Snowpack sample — Loveland Pass, Silver Plume, Colorado, USA (12/14/25, 10:50 AM MST)
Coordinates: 39.664, -105.882
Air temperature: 36 °F
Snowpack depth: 67 cm
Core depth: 20 cm
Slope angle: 6°, slope face: 326°
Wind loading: low
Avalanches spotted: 0
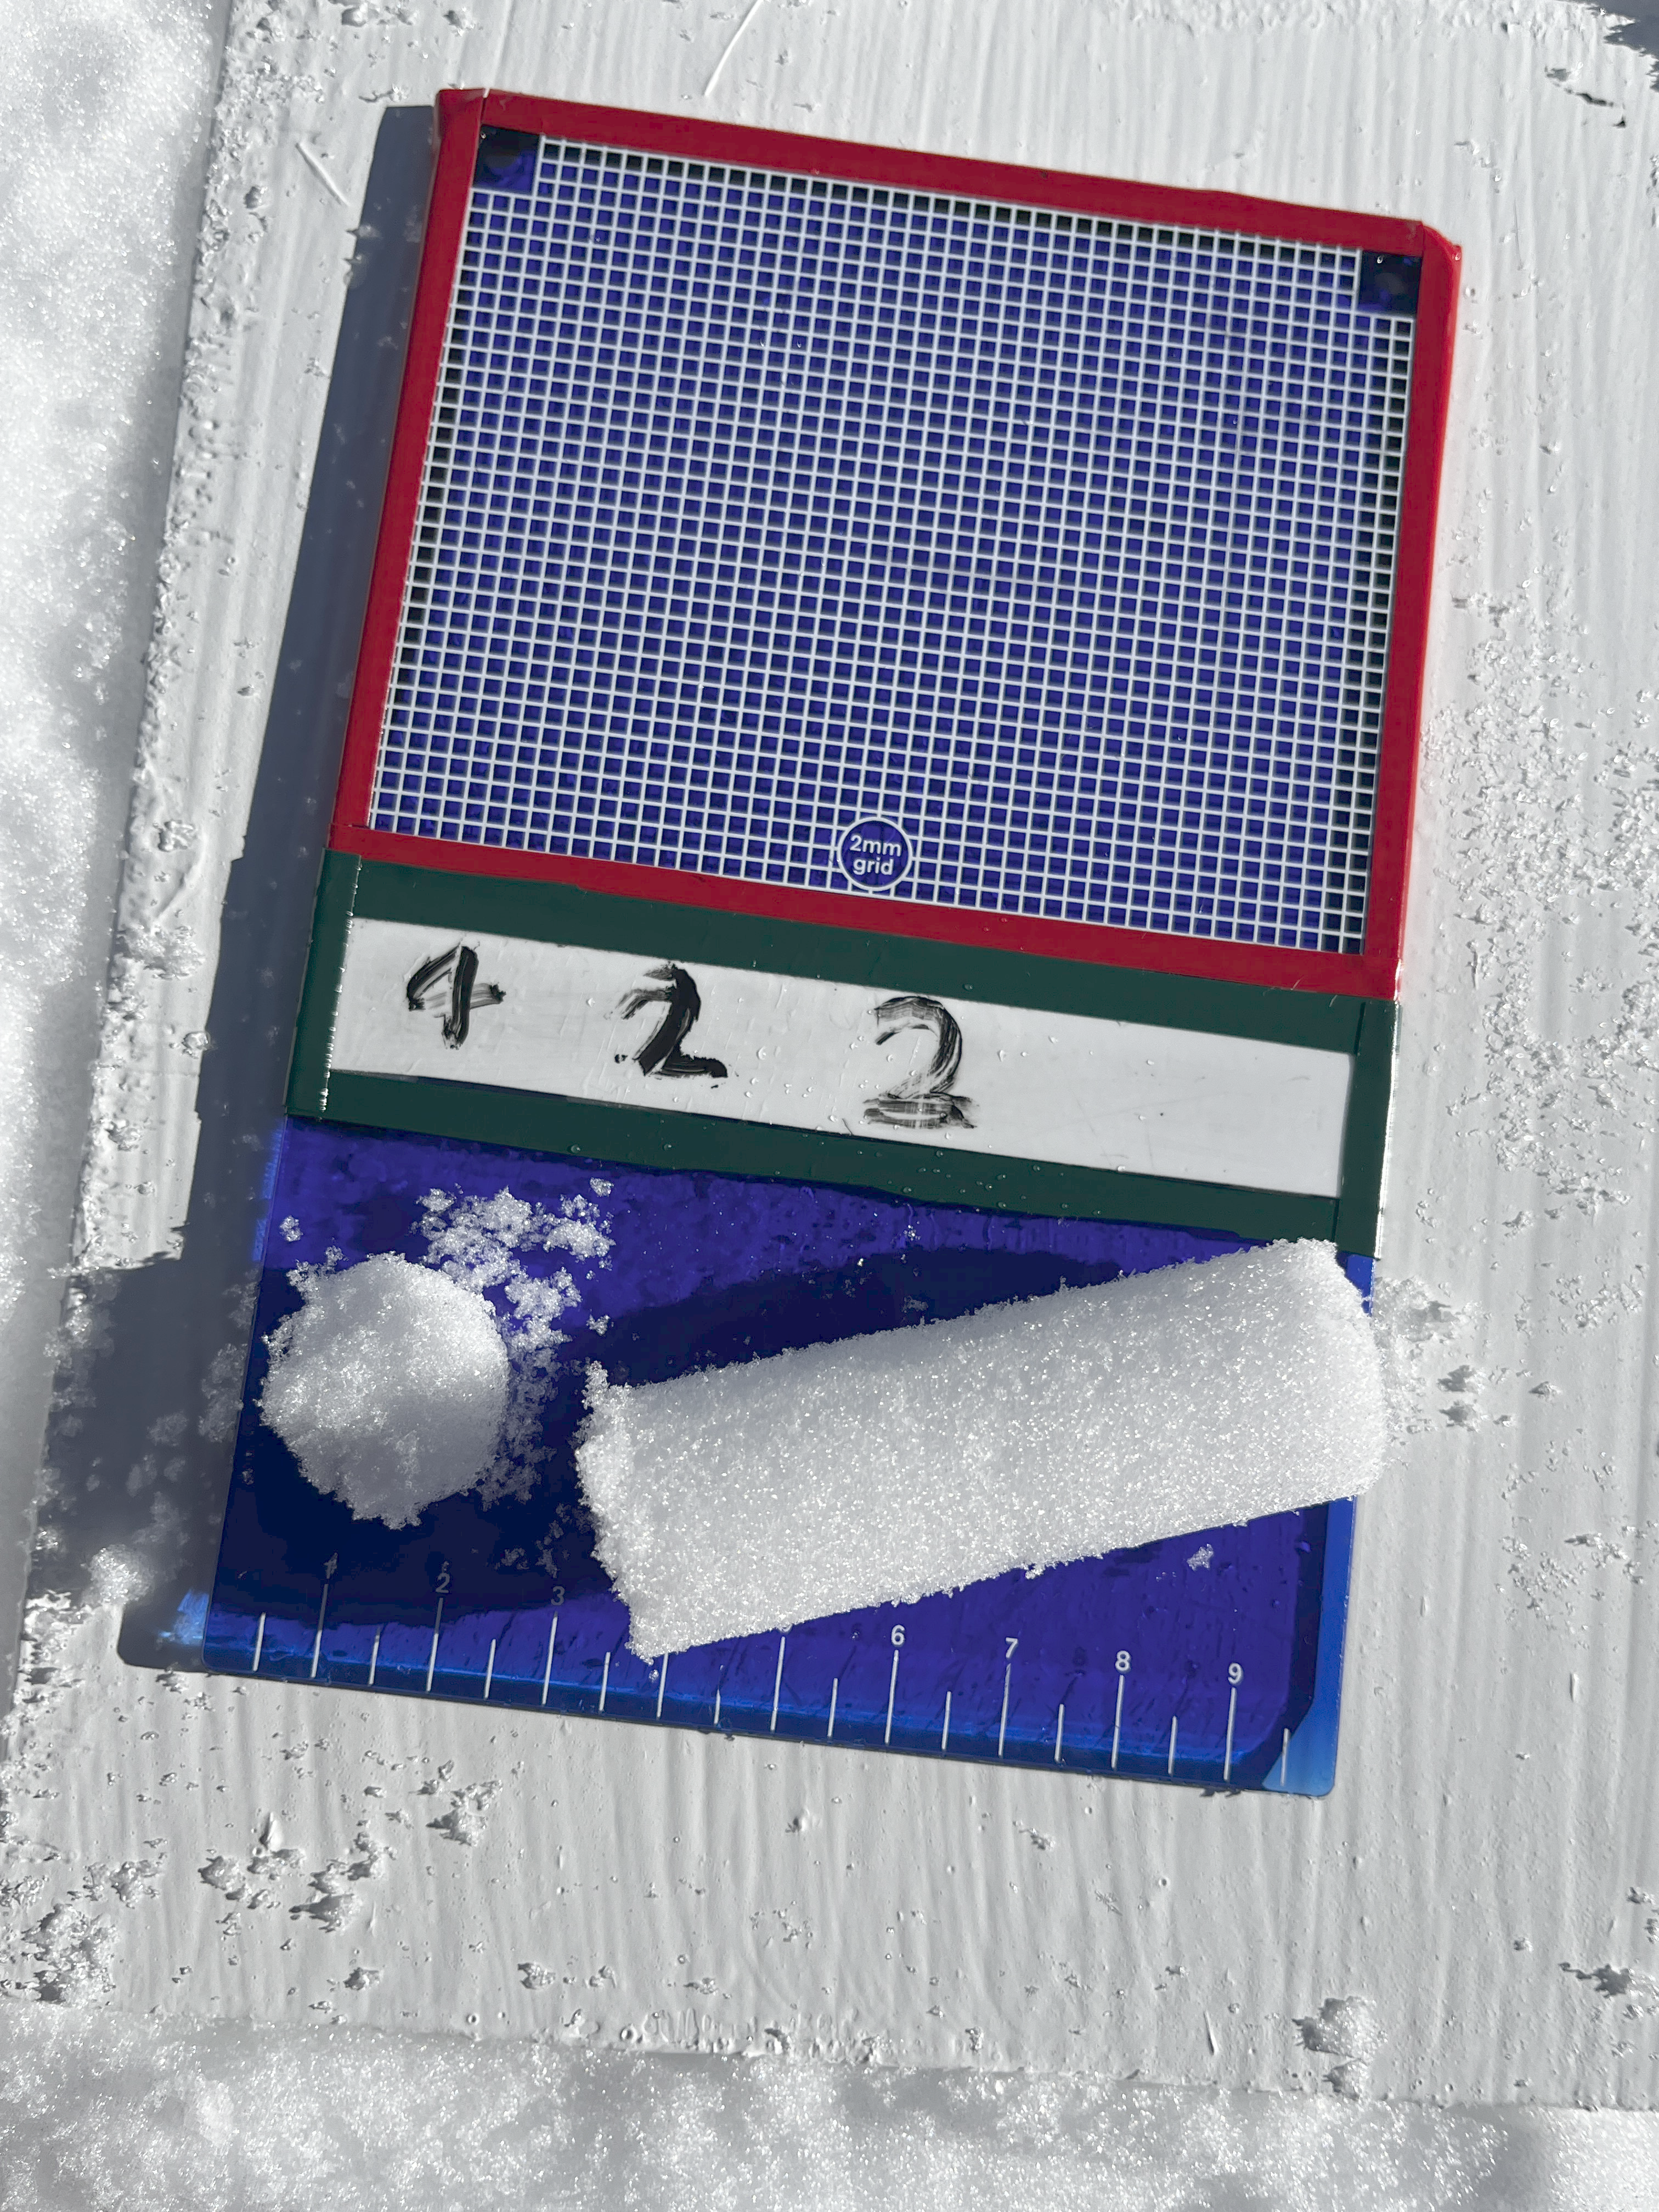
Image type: crystal_card
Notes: No avalanches spotted, very late start to the season with minimal snowpack